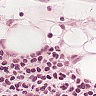
Metastatic tissue present: no